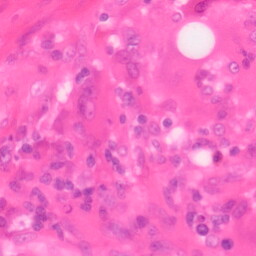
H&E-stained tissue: Colon